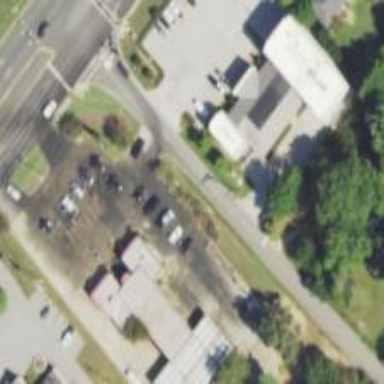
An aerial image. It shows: Car wash facility located inside building.